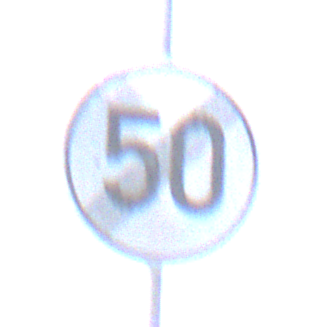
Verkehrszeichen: EndeGeschwindigkeit50
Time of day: SunriseSunset
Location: Outdoor (Nature)
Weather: PartlyCloudy
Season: NotSpecified
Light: Natural